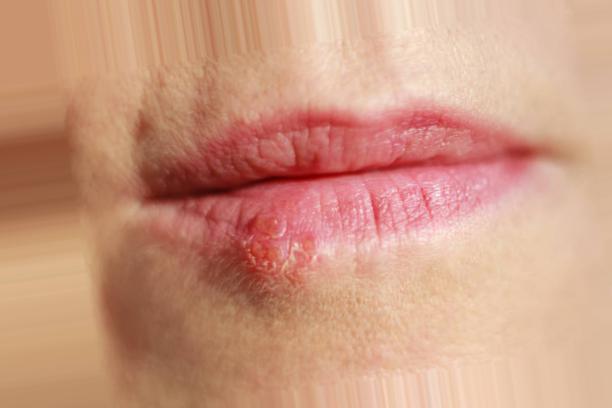
Condition: Mouth Ulcer